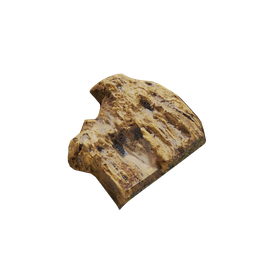
Label: nature